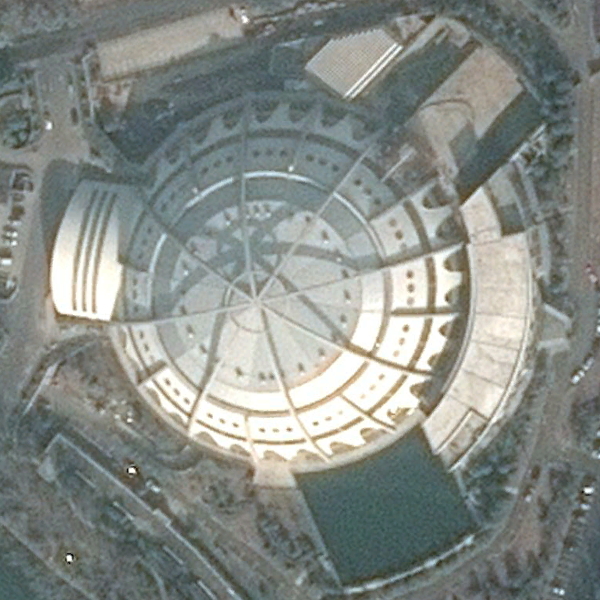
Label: Center